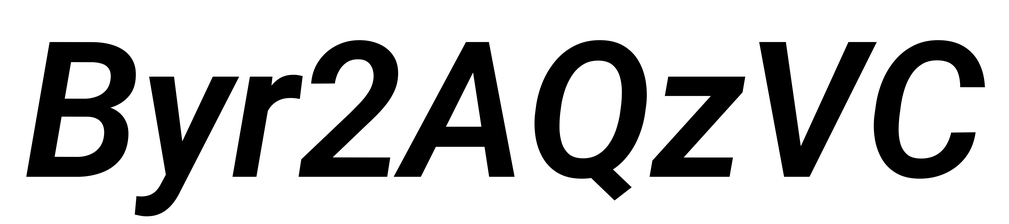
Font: Roboto-Italic_SemiBold_Italic